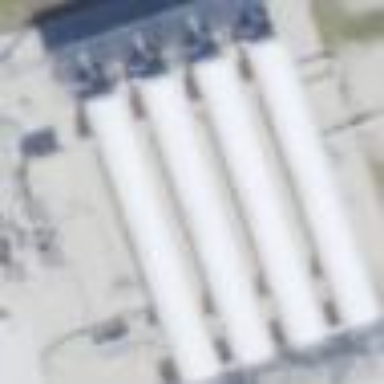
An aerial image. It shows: Storage tank with man-made structure.